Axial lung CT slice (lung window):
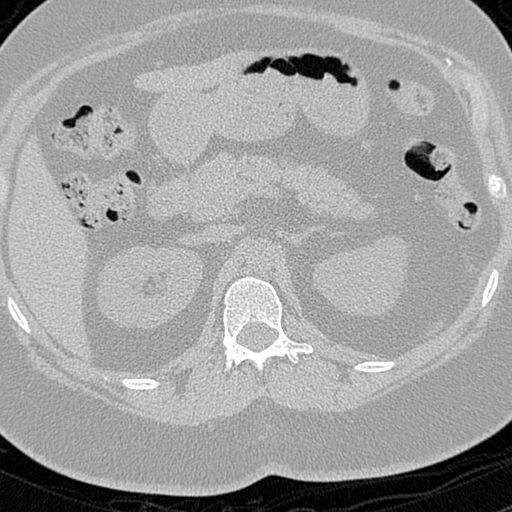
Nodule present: no